Question: I want to create a stacked barplot with 3 bars on top of each other. I managed to do this for a 2-bar stacking, but I can't add the 3rd one, any ideas?
I will add some simple example code to show you what I mean:
'''
from matplotlib import pyplot as plt
data1 = [100,120,140]
data2 = [150,120,190]
f, (ax1, ax2) = plt.subplots(1, 2, figsize=(10,5))
## Absolute count
ax1.bar(range(len(data1)), data1, label='data 1', alpha=0.5, color='b')
ax1.bar(range(len(data2)), data2, bottom=data1, label='data 2', alpha=0.5, color='r')
plt.sca(ax1)
plt.xticks([0.4, 1.4, 2.4], ['category 1', 'category 2', 'category 3'])
ax1.set_ylabel("Count")
ax1.set_xlabel("")
plt.legend(loc='upper left')
## Percent
totals = [i + j for i,j in zip(data1, data2)]
data1_rel = [i / j * 100 for i,j in zip(data1, totals)]
data2_rel = [i / j * 100 for i,j in zip(data2, totals)]
ax2.bar(range(len(data1_rel)), data1_rel, alpha=0.5, color='b')
ax2.bar(range(len(data2_rel)), data2_rel, bottom=data1_rel, alpha=0.5, color='r')
plt.sca(ax2)
plt.xticks([0.4, 1.4, 2.4], ['category 1', 'category 2', 'category 3'])
ax2.set_ylabel("Percentage")
ax2.set_xlabel("")
plt.show()
'''

Now, let's say I want to add, e.g., 'data3 = [100,150,130]'
Intuitively, I would do it like this
'''
ax1.bar(range(len(data3)), data3, bottom=data1+data2, label='data 3', alpha=0.5, color='g')
'''
However, this unfortunately doesn't add the 3rd bar.
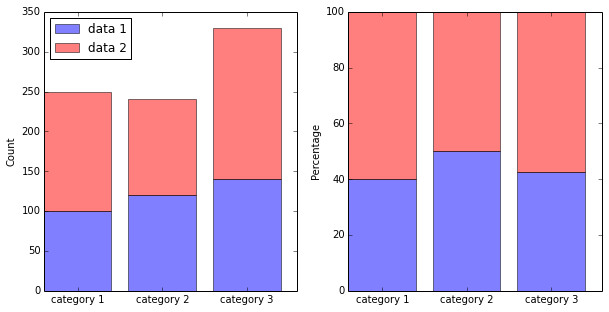
Answer: Should do: 'ax1.bar(range(len(data3)), data3, bottom=np.array(data1)+np.array(data2), label='data 3', alpha=0.5, color='g')':

And, may be a preferred way. it can be very elegantly handled by 'pandas' in just a few lines:
'''
In [17]:
import pandas as pd
df=pd.DataFrame({'data1':data1, 'data2':data2, 'data3':data3})
df.plot(kind='bar', stacked=True)
Out[17]:
<matplotlib.axes.AxesSubplot at 0x108f2b050>
'''